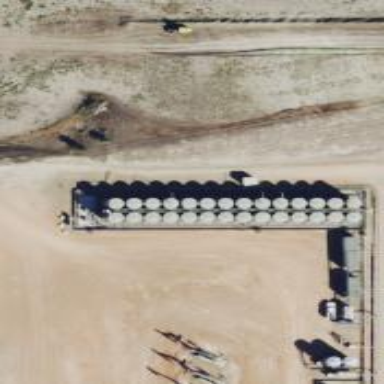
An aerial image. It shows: Storage tank with man-made structure.